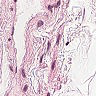
Metastatic tissue present: no